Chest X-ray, AP view. Patient: 59 years old, sex F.
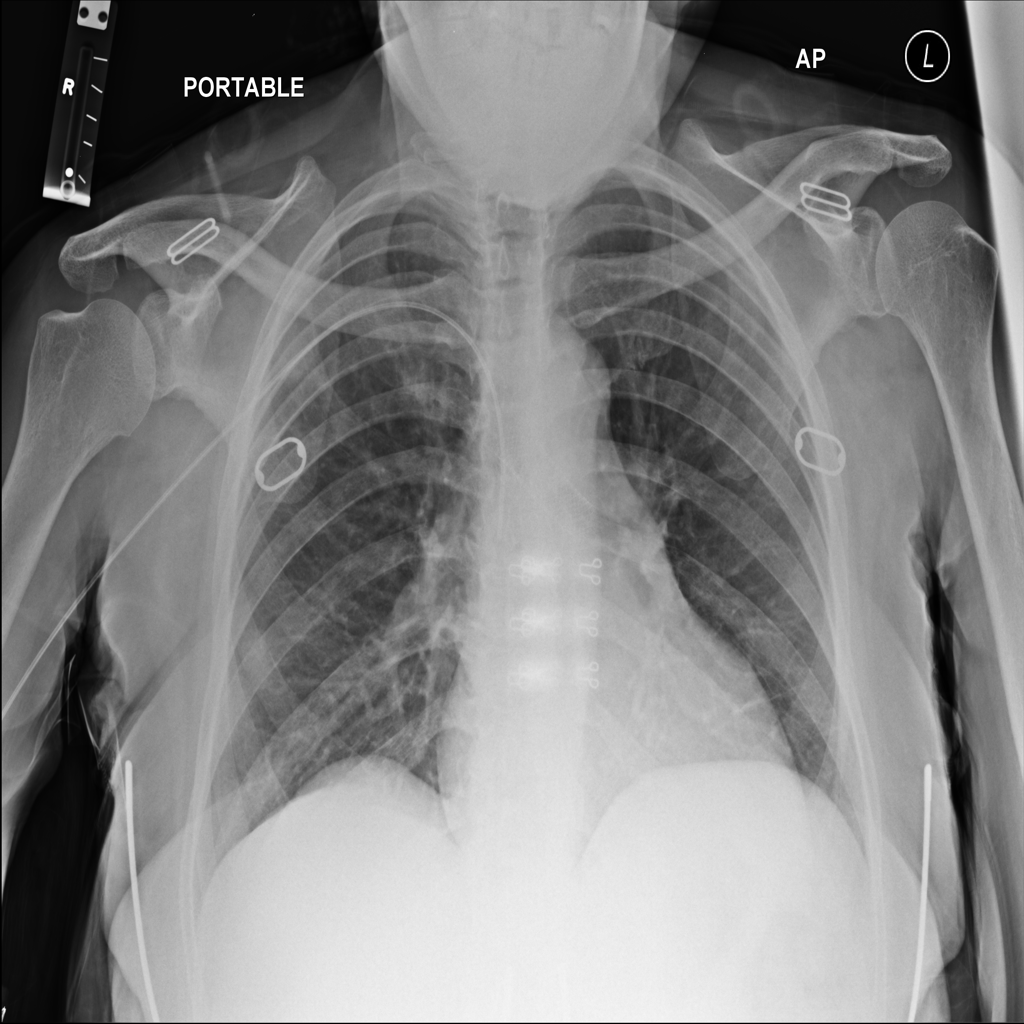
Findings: No Finding